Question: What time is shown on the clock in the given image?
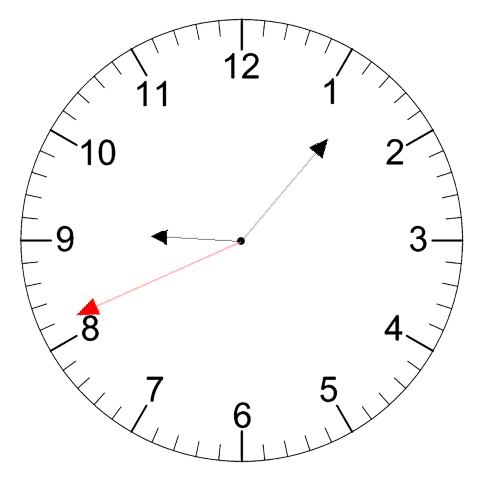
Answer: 09:06:41